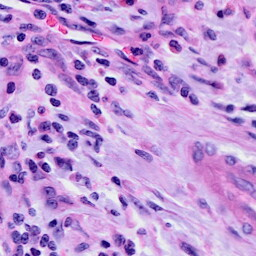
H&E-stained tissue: Cervix